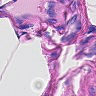
Metastatic tissue present: yes